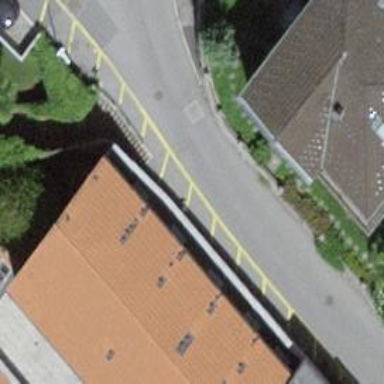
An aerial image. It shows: Cobblestone steps on the road.